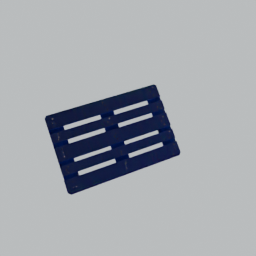
Label: tools